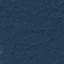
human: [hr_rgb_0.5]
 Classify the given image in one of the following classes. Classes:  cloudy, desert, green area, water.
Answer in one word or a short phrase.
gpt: green area